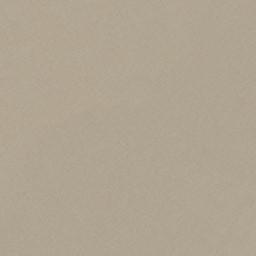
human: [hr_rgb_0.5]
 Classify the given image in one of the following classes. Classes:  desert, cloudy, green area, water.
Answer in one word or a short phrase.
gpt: desert